Field crop: maize
Growth stage: 2
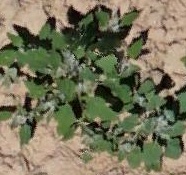
Species: chenopodium